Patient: sex F, age 54
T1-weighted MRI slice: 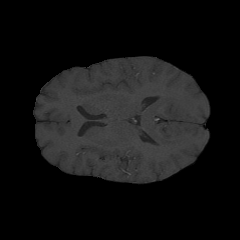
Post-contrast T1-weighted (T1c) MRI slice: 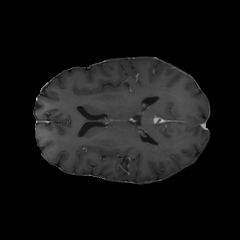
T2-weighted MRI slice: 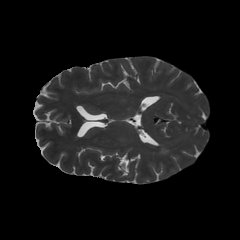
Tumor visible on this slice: no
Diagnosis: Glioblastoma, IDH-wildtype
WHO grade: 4